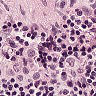
Metastatic tissue present: no